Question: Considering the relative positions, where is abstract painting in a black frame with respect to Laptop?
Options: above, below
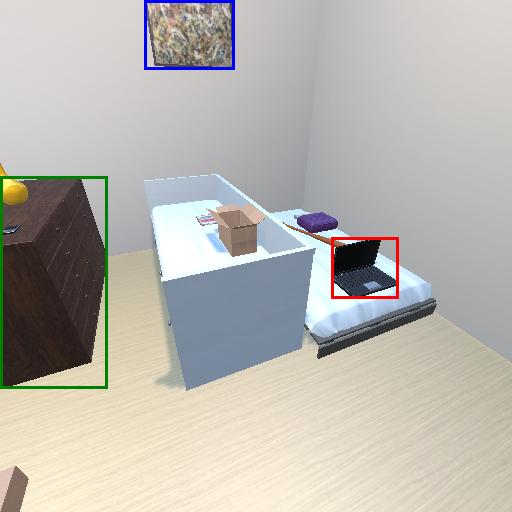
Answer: above